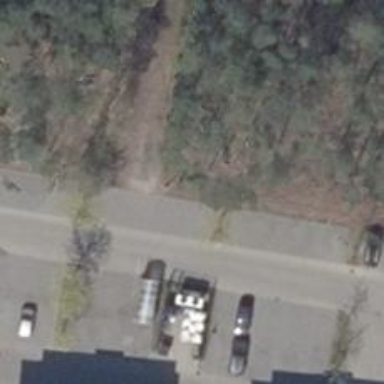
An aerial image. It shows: Emergency access point on the road.